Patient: sex M, age 47
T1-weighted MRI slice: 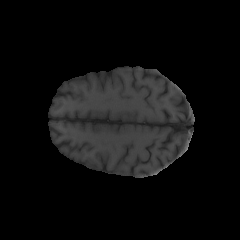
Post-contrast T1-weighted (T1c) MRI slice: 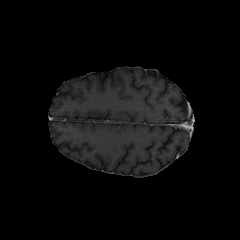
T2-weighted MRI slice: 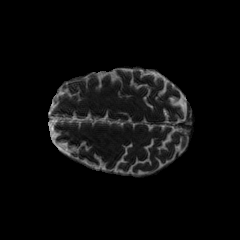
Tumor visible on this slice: no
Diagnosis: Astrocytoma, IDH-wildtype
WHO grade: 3